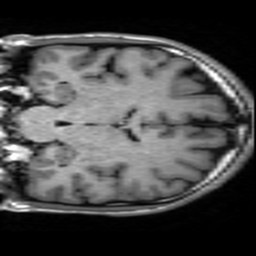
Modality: inplaneT1
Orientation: coronal
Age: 17
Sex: male
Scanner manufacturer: ge
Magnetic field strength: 3 T
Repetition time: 2.499 s
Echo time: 0.02513 s